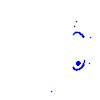
Particle: kaon